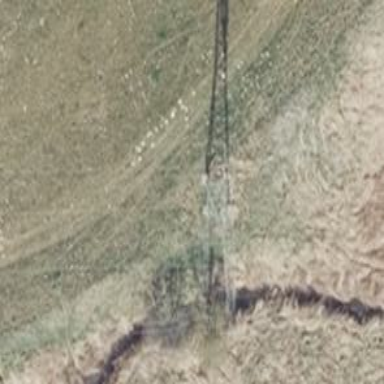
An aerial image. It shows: Power line is depicted.